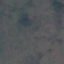
Land use / land cover class: HerbaceousVegetation